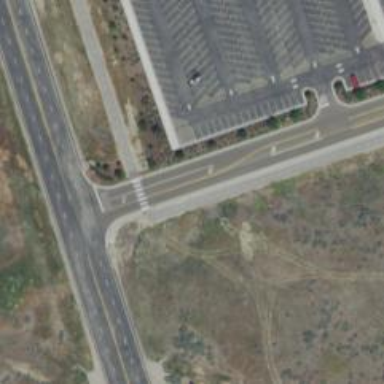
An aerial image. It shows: Marked road crossing.